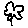
Label: flower